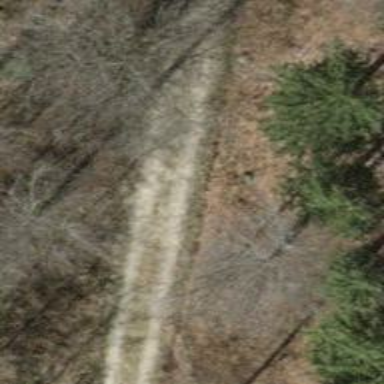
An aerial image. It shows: Gravel track with grade2 quality.